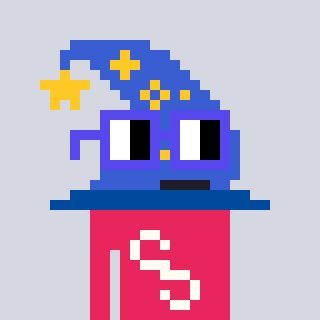
a pixel art character with square blue glasses, a wizard hat-shaped head and a redpinkish-colored body on a cool background